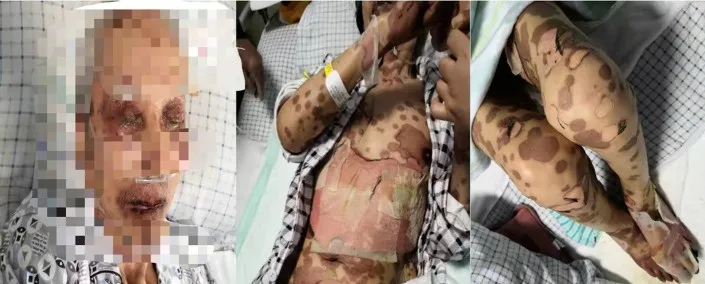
Skin conditions on the seventh day of hospitalization.
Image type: medical_photograph (skin_photograph)